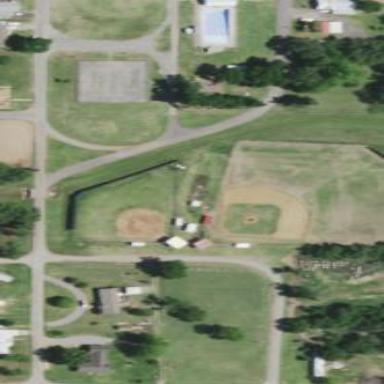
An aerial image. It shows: Baseball pitch for leisure land activities.